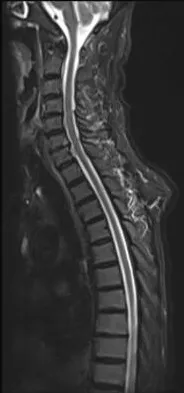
Brain and spine MRI. FLAIR MRI of the brain and T2WI MRI of the spine. Brain and spinal cord lesions are not shown (a-f).
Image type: radiology (mri)